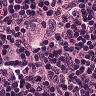
Metastatic tissue present: no